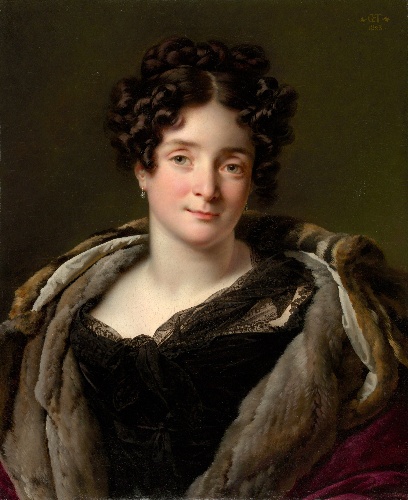
Title: Madame Jacques-Louis-Étienne Reizet (Colette-Désirée-Thérèse Godefroy, 1782–1850)
Artist: Anne Louis Girodet-Trioson
Artist bio: French, Montargis 1767–1824 Paris
Date: 1823
Object type: Painting
Classification: Paintings
Medium: Oil on canvas
Dimensions: 23 3/4 x 19 1/2 in. (60.3 x 49.5 cm)
Department: European Paintings
Credit line: Purchase, Gifts of Joanne Toor Cummings, Mr. and Mrs. Richard Rodgers, Raymonde Paul, and Estate of Dorothy Lichtensteiger, by exchange, 1999
Accession year: 1999
Repository: Metropolitan Museum of Art, New York, NY
Tags: Portraits|Women